Question:
I am using 'meteor'.js and the 'gadicohen:famous-views' and 'mjn:famous' packages.
I would like to list projects to be displayed in the layout pattern above. The first project is twice the height of the subsequent two, and takes half of the screen. The subsequent two split the height of the first and take the other half of the screen.
Would the best way to tackle this be to create a custom grid view and add surfaces with explicit size, origin, and align properties? Can the surfaces be styled through CSS nth-child rules?
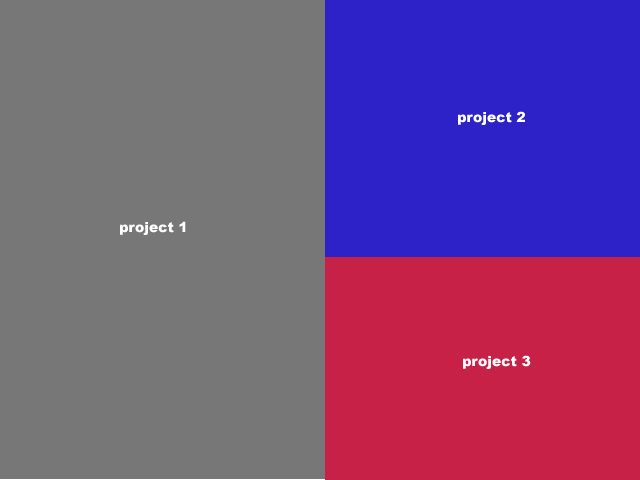
Answer: You could use 2 GridLayout's. One on the outside that has 2 horizontal cells, and one on the second cell that has 2 vertical cells. Like this:
'''
var horzGrid = new GridLayout({
dimensions: [2, 1]
});
var vertGrid = new GridLayout({
dimensions: [1, 2]
});
vertGrid.sequenceFrom([
new Surface({properties: {backgroundColor: 'blue'}}),
new Surface({properties: {backgroundColor: 'red'}})
]);
horzGrid.sequenceFrom([
new Surface({properties: {backgroundColor: 'gray'}}),
vertGrid
]);
this.add(horzGrid); // add to parent view
'''